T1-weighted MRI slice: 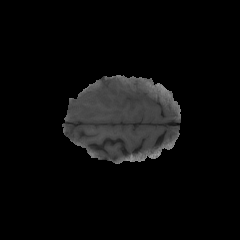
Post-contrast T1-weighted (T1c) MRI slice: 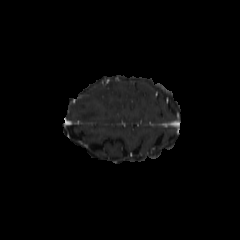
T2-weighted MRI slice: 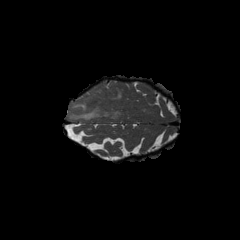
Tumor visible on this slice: yes